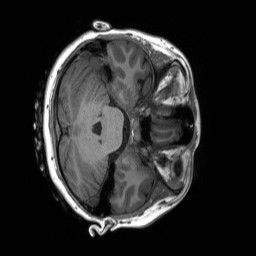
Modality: T1w
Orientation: axial
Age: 18
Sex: female
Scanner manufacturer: siemens
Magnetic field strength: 3 T
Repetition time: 2.3 s
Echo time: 0.00232 s